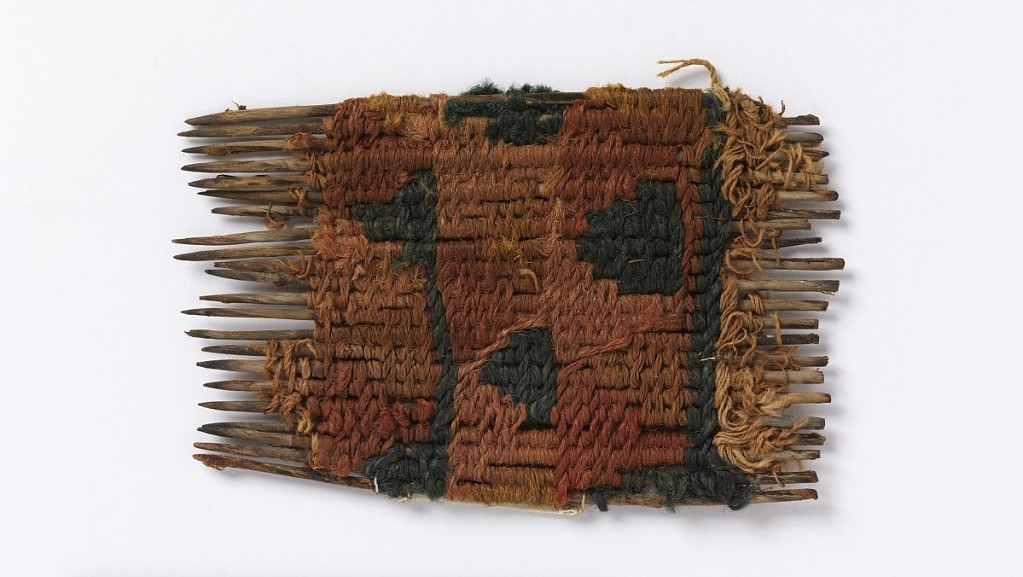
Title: Fragment
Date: before 1536
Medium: wool, cactus-spine, linen Technique: wrapping
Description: On pointed cactus-spine "warps", red, green, brown and buff wool, with some linen, is wound in tapestry, making rough pattern of small triangles.